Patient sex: M
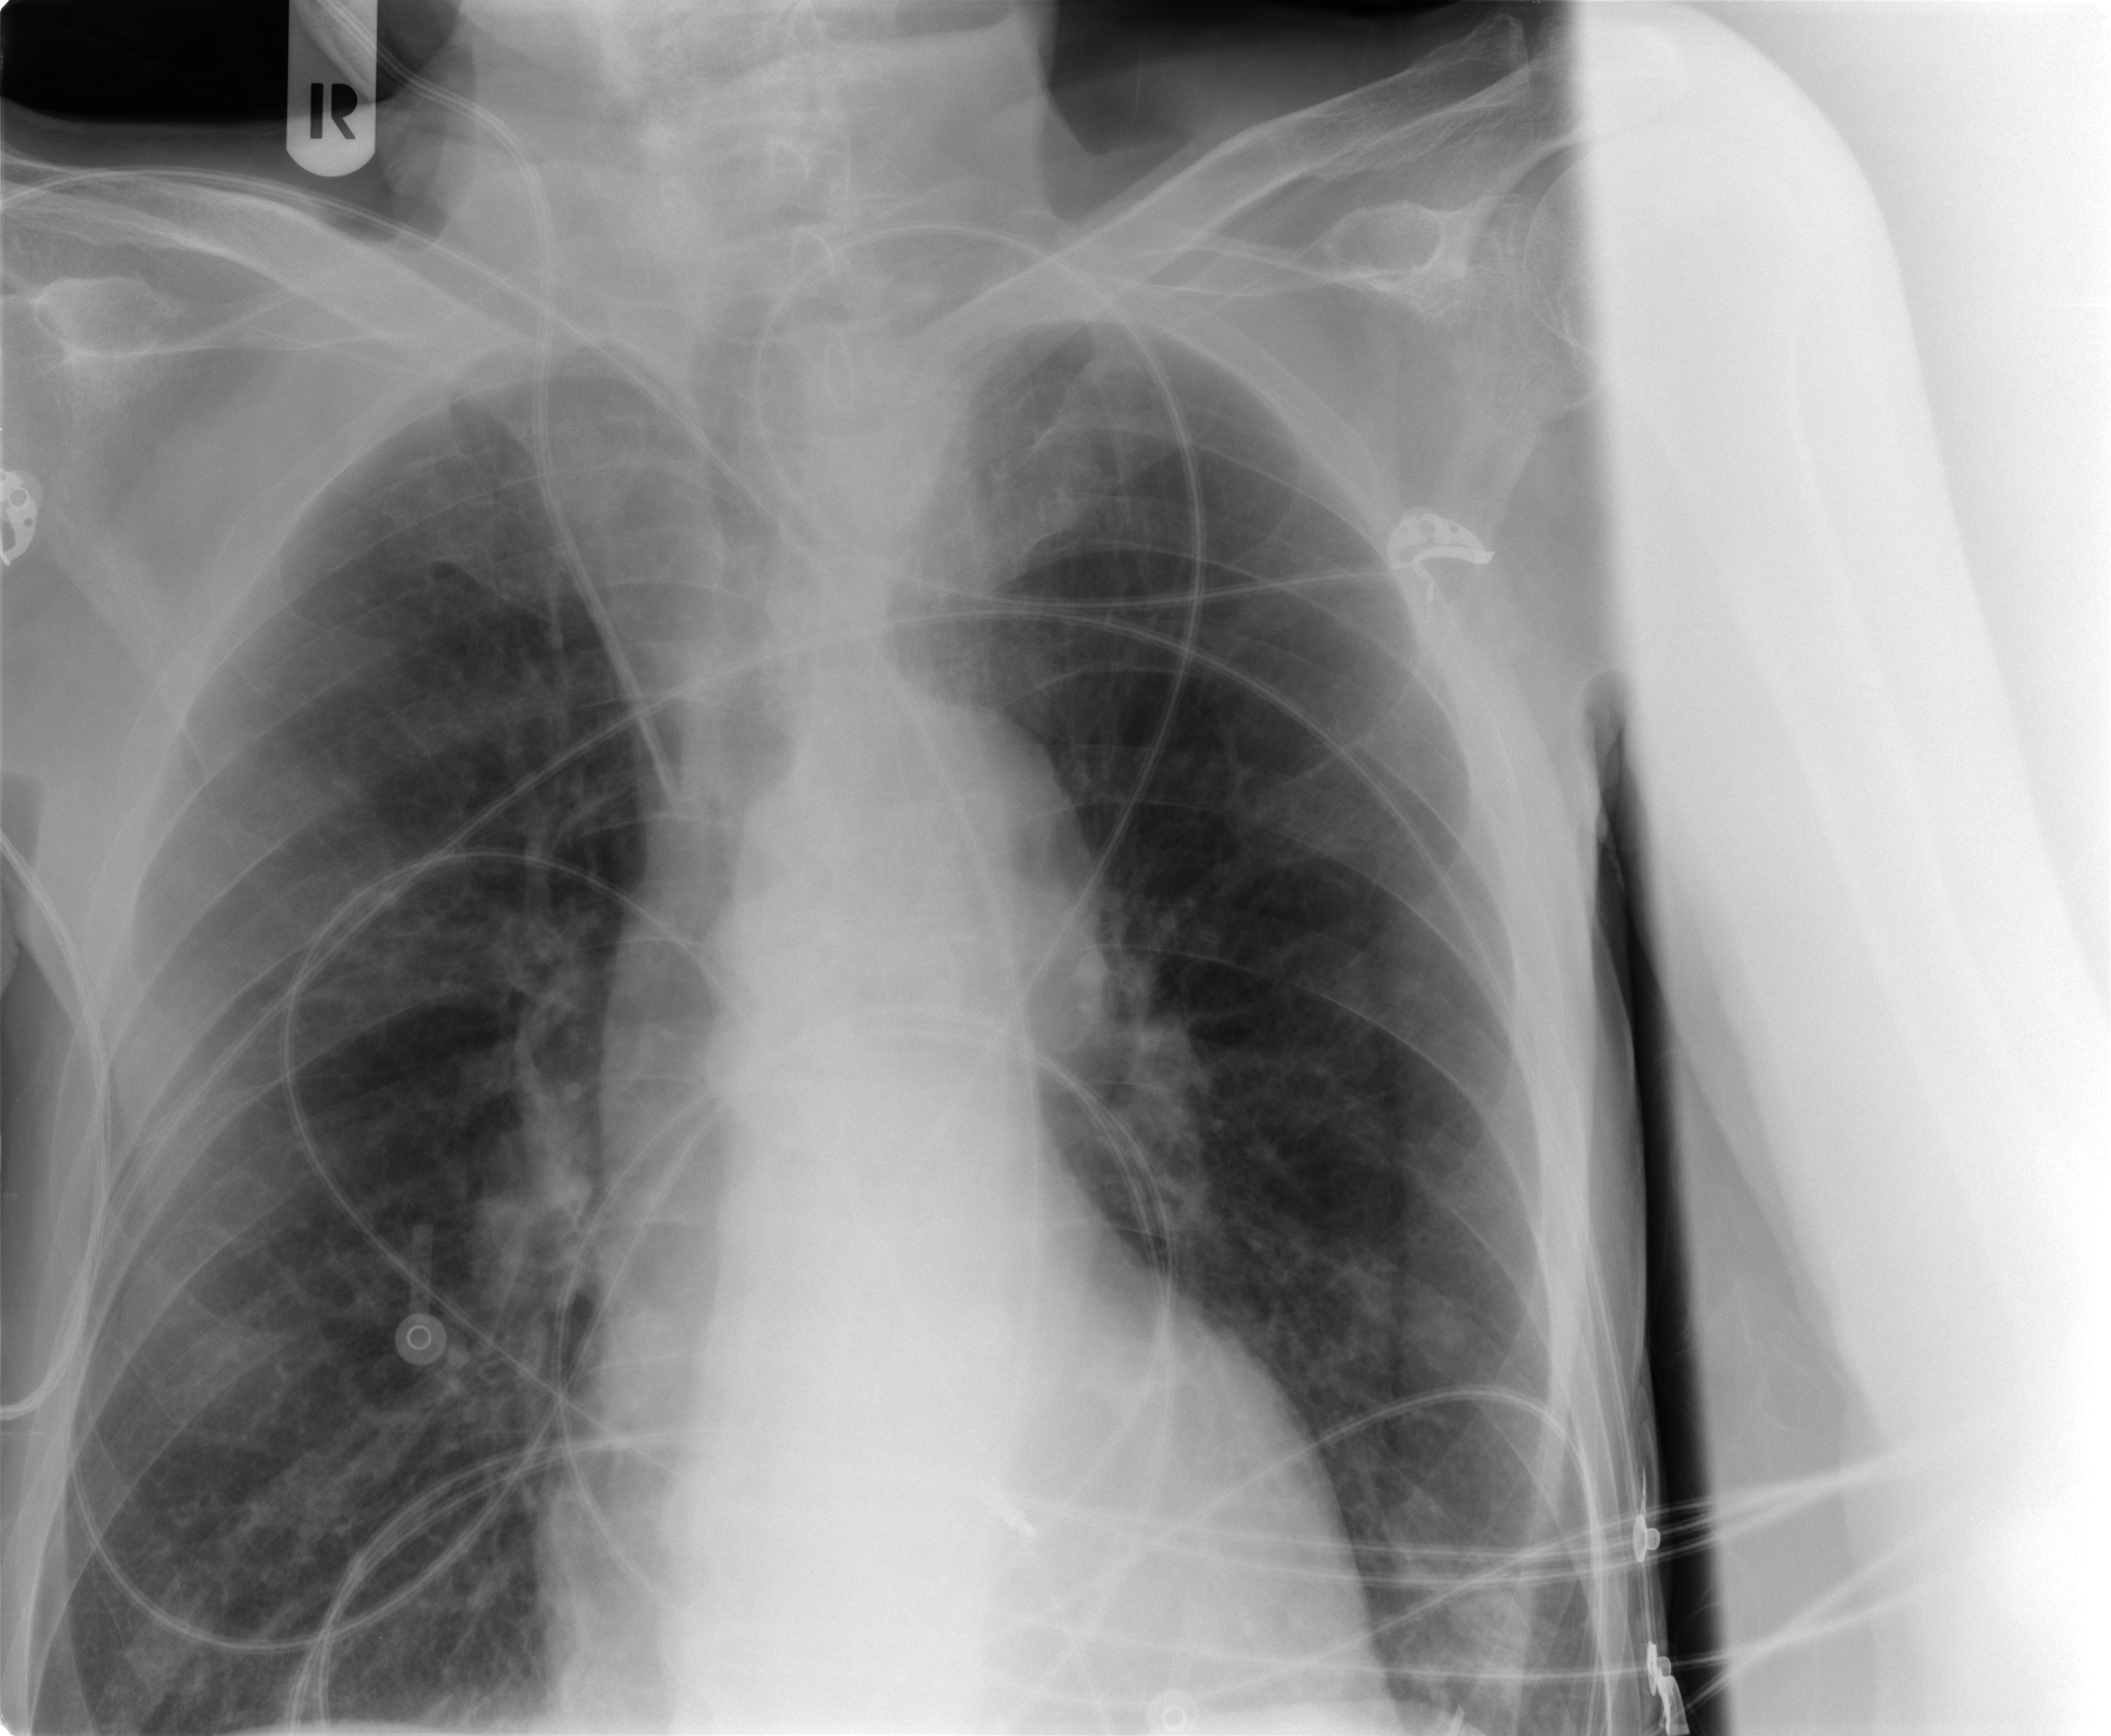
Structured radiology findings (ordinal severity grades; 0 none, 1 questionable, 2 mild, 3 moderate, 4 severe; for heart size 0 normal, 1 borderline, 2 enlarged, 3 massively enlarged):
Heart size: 0
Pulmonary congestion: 0
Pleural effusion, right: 1
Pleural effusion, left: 1
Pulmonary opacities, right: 0
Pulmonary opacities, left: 0
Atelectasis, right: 2
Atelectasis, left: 2